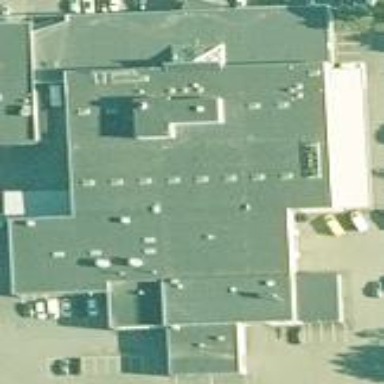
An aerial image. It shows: Retail building housing car shop.